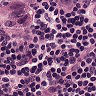
Metastatic tissue present: yes